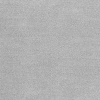
Atmospheric dust classification: dusty